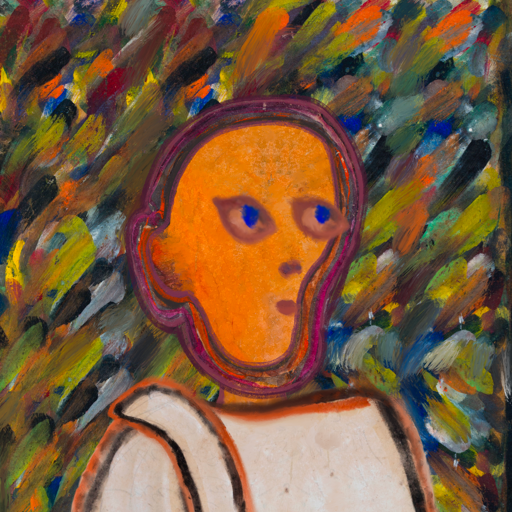
Background: An_Impression, Head And Neck Side: Hypocrite_w_Hair, Face Side: Mother_And_Son_Mother, Bust: Roy_Bahadur, Hair Side: Blank, Head Accessory: Blank, Second Necklace: Blank, Necklace: Blank, Baby: Blank